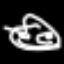
Label: hourglass